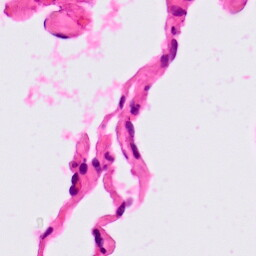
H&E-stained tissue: Lung